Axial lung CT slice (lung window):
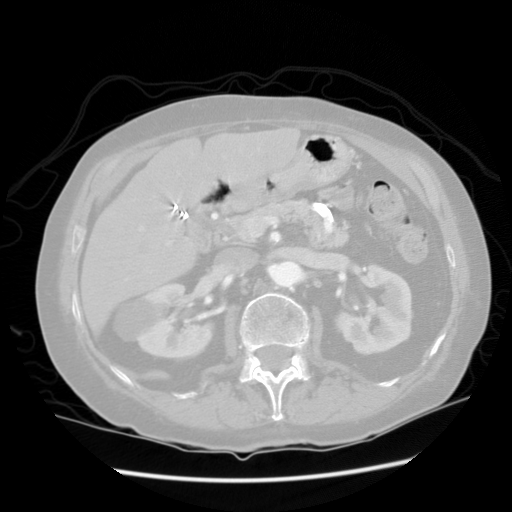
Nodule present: no